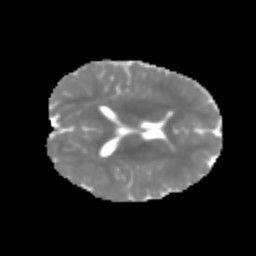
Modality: MD
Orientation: axial
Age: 6
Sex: male
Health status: healthy